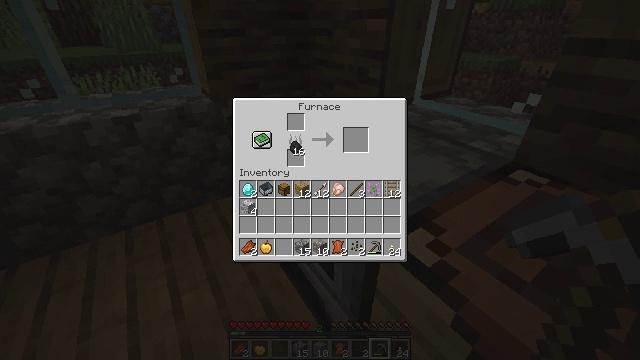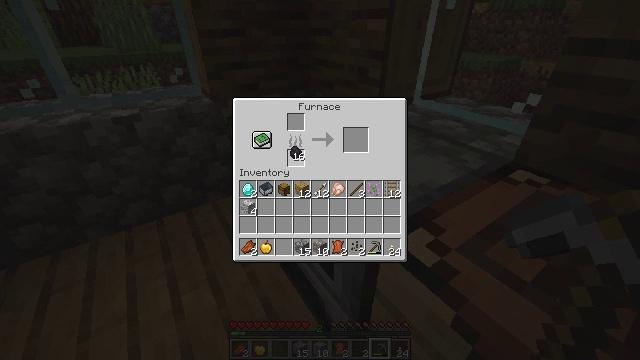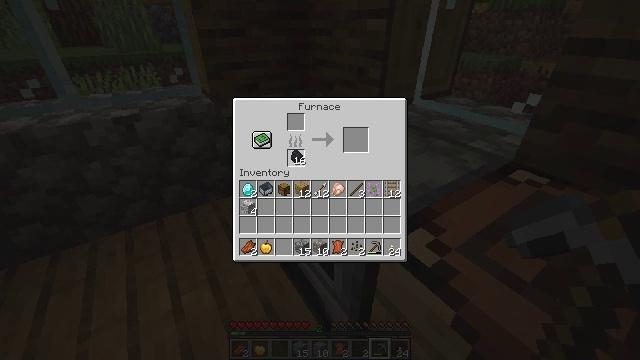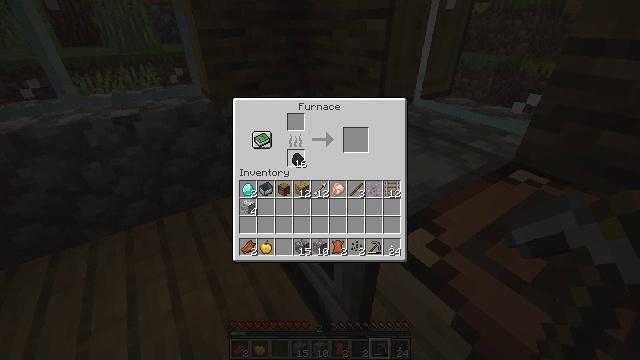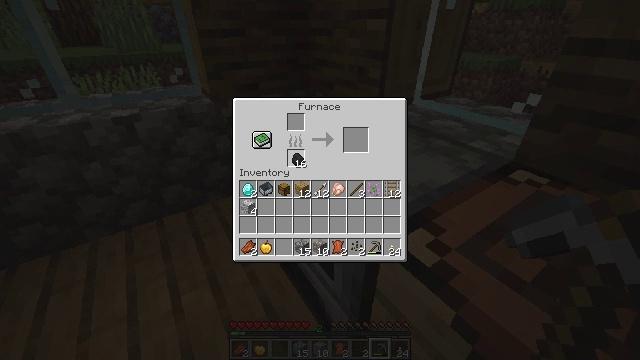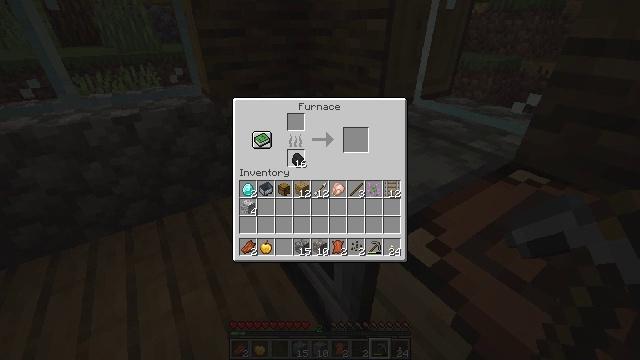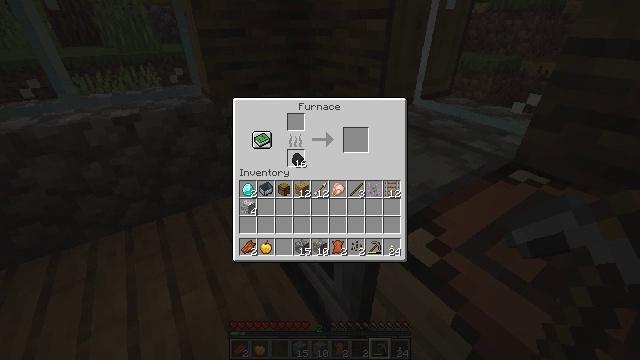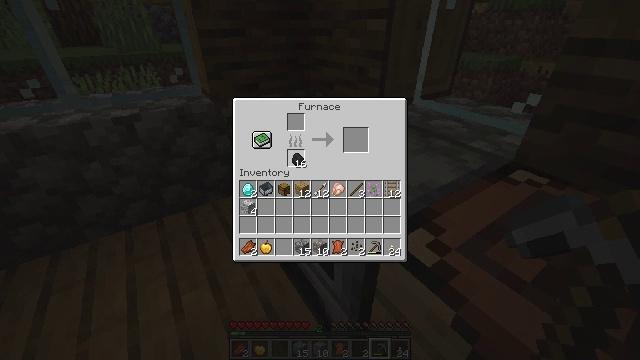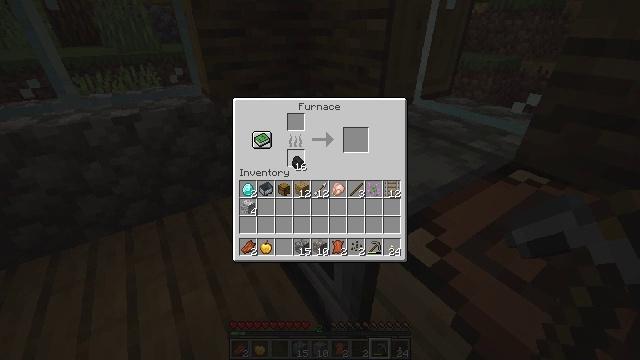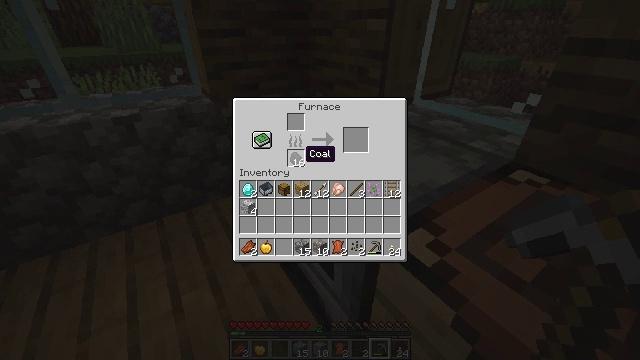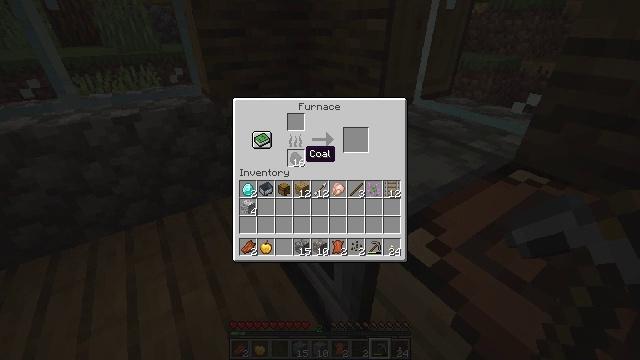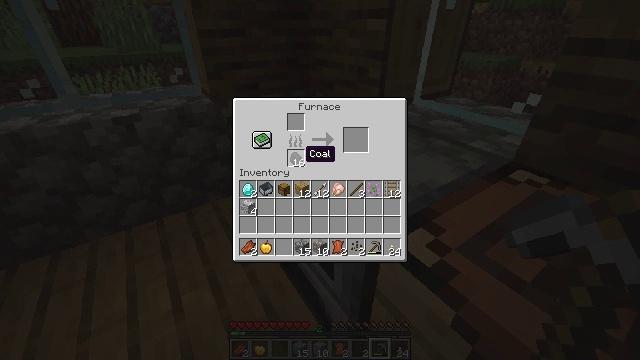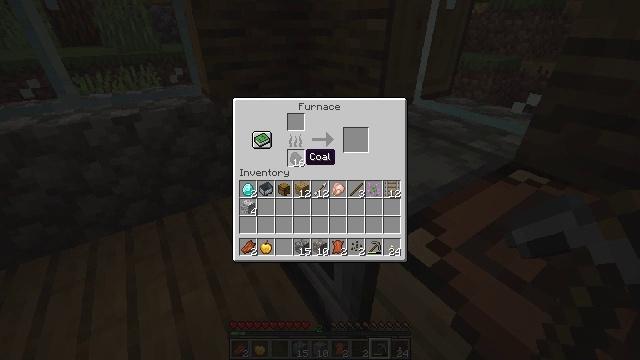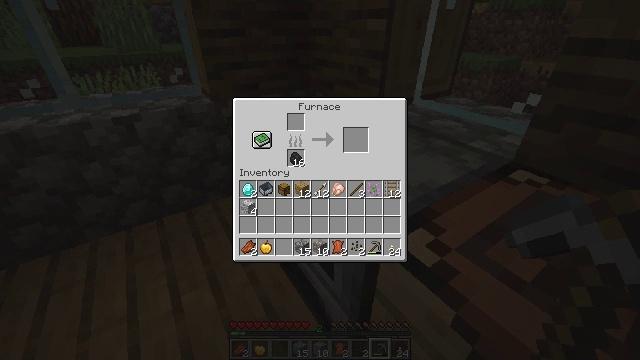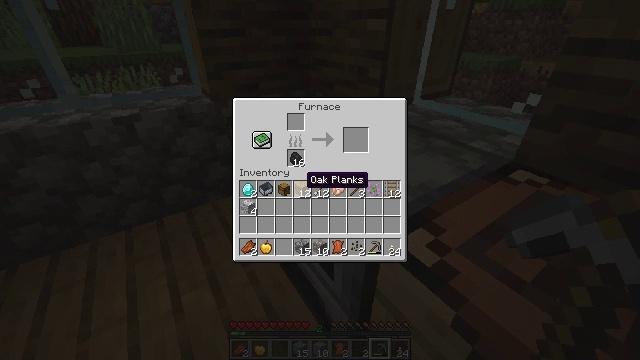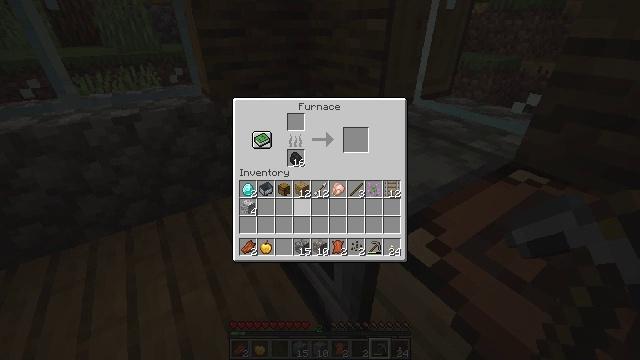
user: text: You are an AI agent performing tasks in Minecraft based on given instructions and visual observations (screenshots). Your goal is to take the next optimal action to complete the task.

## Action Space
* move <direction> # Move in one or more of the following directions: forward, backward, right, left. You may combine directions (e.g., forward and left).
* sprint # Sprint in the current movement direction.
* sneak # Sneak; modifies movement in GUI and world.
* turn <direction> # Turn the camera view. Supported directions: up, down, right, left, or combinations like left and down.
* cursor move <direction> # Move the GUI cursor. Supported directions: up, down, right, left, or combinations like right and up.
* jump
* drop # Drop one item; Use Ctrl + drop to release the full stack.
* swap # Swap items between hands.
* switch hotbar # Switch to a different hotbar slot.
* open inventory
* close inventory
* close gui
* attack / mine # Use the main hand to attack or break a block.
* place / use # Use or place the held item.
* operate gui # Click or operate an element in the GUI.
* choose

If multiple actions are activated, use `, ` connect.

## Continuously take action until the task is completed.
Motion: motion action
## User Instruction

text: Remove the oak stairs to repurpose them.
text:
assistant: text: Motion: no_op
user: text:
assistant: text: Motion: no_op
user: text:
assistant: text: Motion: no_op
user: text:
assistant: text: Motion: no_op
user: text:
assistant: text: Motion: no_op
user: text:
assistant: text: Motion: attack / mine
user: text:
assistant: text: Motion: attack / mine
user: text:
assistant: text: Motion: attack / mine
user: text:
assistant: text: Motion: no_op
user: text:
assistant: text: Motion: no_op
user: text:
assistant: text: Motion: no_op
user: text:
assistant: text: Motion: no_op
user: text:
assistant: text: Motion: no_op
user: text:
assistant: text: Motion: turn down
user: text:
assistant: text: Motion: turn down
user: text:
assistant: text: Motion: turn down
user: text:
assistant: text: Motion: no_op
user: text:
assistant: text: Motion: no_op
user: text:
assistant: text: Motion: no_op
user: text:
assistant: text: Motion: turn down
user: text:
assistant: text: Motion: turn down
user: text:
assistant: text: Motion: no_op
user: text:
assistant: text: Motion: no_op
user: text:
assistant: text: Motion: no_op
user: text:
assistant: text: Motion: no_op
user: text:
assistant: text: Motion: no_op
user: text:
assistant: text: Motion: no_op
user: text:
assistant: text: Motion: no_op
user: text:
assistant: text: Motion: no_op
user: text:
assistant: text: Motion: no_op